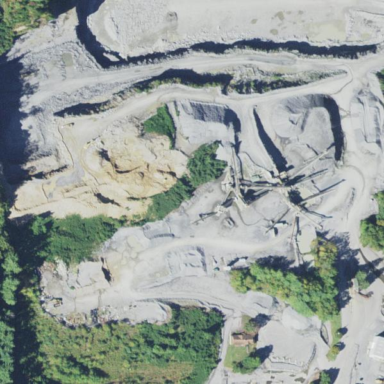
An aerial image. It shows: Quarry that is man-made.